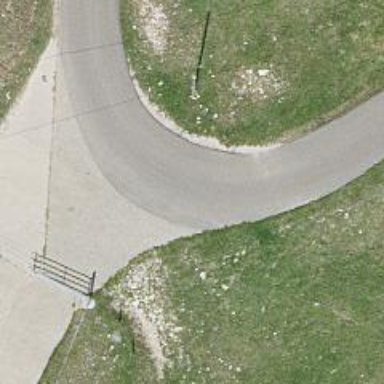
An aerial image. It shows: Unclassified road with concrete surface of grade1 tracktype.